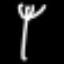
Label: fork